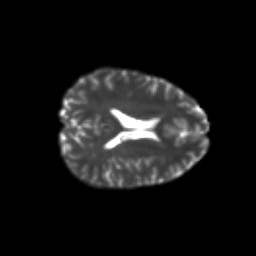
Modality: T2w
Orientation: axial
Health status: healthy
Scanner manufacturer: philips
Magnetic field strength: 3 T
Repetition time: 6.964 s
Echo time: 0.092 s